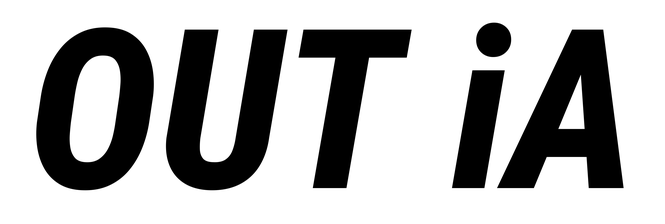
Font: Roboto-Italic_Condensed_ExtraBold_Italic